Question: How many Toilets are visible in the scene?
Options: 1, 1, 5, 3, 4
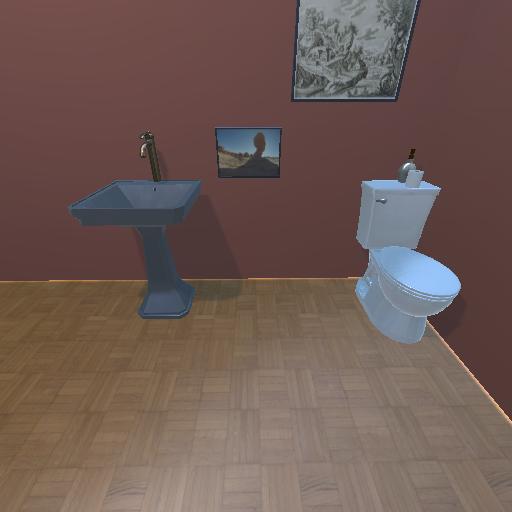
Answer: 1